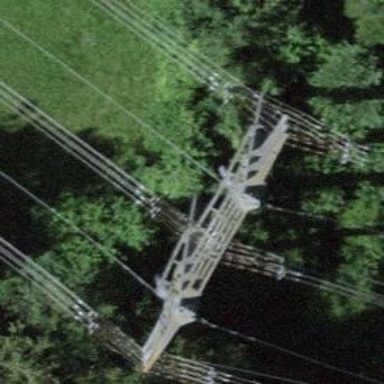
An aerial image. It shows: Power line with three cables.